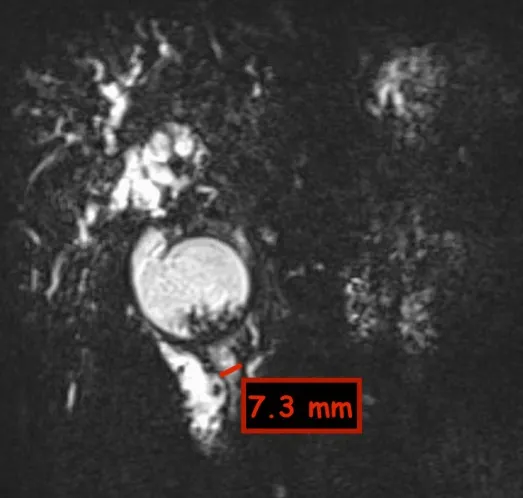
Coronal MRCP section showing significantly dilated CBD. MRCP: magnetic resonance cholangiopancreatography; CBD: common bile duct.
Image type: radiology (mri)